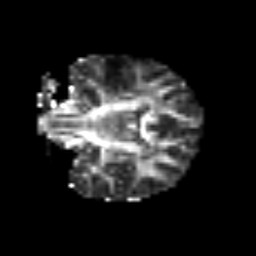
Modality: FA
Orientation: coronal
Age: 59
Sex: female
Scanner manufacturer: siemens
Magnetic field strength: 3 T
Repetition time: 3.2 s
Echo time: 0.081 s